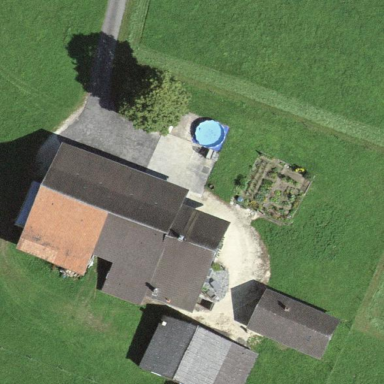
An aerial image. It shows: Farmyard area.